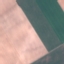
Label: AnnualCrop